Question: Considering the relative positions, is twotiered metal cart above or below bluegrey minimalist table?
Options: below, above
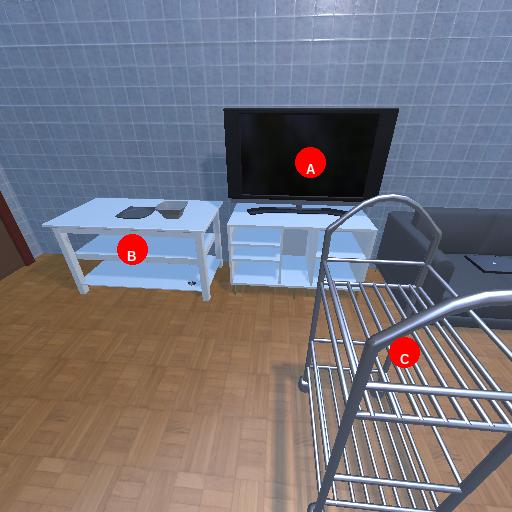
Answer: below